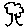
Label: tree